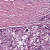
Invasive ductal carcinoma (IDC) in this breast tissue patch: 1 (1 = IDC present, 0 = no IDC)